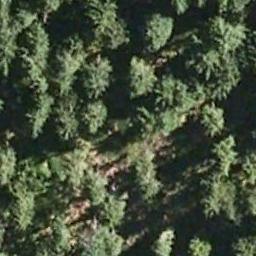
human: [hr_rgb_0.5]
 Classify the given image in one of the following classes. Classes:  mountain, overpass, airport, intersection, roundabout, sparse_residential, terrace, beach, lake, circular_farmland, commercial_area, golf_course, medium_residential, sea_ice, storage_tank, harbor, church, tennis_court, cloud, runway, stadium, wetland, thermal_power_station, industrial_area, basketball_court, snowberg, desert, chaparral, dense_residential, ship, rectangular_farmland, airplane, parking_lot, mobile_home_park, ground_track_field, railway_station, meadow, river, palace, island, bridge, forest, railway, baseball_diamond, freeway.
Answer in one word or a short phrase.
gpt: forest